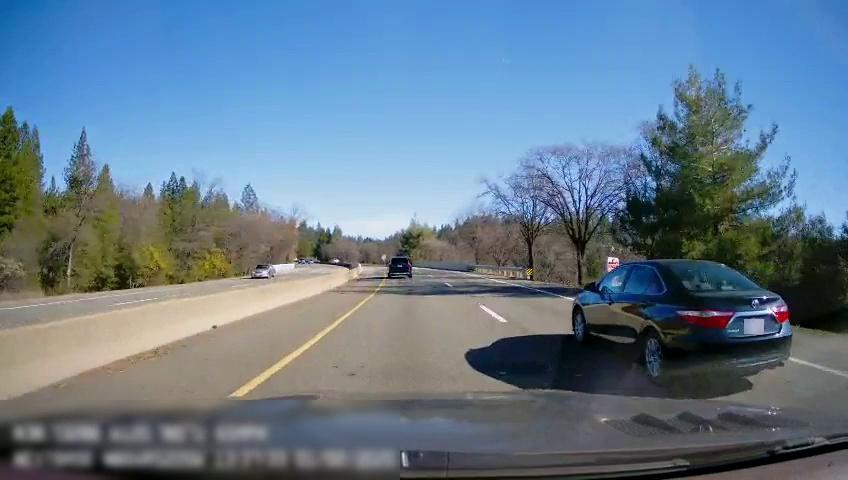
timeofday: Day
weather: Sunny
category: Drivable Space
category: Drivable Space
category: Vehicles | SUV
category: Vehicles | Car
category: Vehicles | Car
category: Lanes | Current Lane
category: Lanes | Current Lane
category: Lanes | Alternate Lane
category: Lanes | Opposite Lane
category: Lanes | Opposite Lane
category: Traffic | Signs